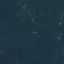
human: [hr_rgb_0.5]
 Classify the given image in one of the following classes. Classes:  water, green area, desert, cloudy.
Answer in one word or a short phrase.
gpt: green area